Question: I have set in my PhpStorm line endings to LF but when I commit to github, sometimes I see some of the files again appear with CRLF line ending (I work on Windows).
It happens with the same files I've edited and nobody edited them between my commits/pushes to repository. It's very irritating and I need to often change line endings to the same file. What could it be and how to fix it?
I also have checked option "Warn if CRLF line separators are about to be commited"
My local git config is this:
'''
[core]
repositoryformatversion = 0
filemode = false
bare = false
logallrefupdates = true
symlinks = false
ignorecase = true
hideDotFiles = dotGitOnly
[remote "origin"]
url = https://github.com/*
fetch = +refs/heads/*:refs/remotes/origin/*
[branch "develop"]
remote = origin
merge = refs/heads/develop
'''
My global config is this:
'''
[user]
name = *
email = *
[core]
autocrlf = false
'''
My systemwide config is this:
'''
[core]
symlinks = false
autocrlf = false
[color]
diff = auto
status = auto
branch = auto
interactive = true
[pack]
packSizeLimit = 2g
[help]
format = html
[http]
sslCAinfo = /bin/curl-ca-bundle.crt
[sendemail]
smtpserver = /bin/msmtp.exe
[diff "astextplain"]
textconv = astextplain
[rebase]
autosquash = true
'''
And my GIT settings in PhpStorm:

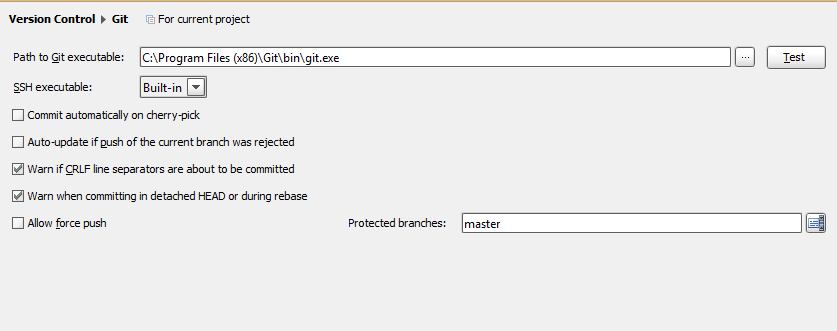
Answer: After tests it was obviously not PhpStorm issue but GIT config issue.
It seems that on Windows it's necessary to set:
'''
git config --global core.autocrlf input
'''
but also
'''
git config --global core.eol lf
'''
to make it work.